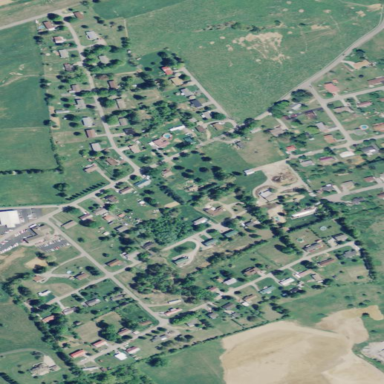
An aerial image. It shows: Residential area in rural setting.